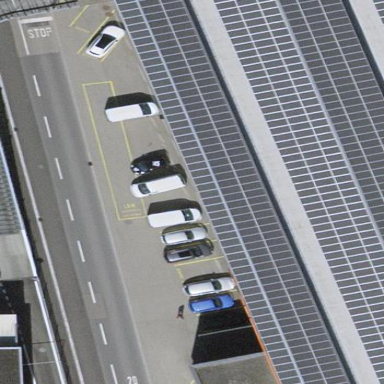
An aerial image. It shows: Solar power generator utilizing photovoltaic technology with solar photovoltaic panels.